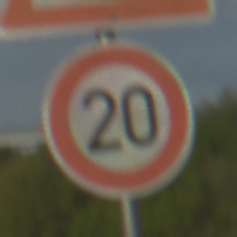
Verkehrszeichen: Geschwindigkeit20
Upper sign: KinderRechts
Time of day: MorningAfternoon
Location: Outdoor (Suburban)
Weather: PartlyCloudy
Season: NotSpecified
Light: Natural